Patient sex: F
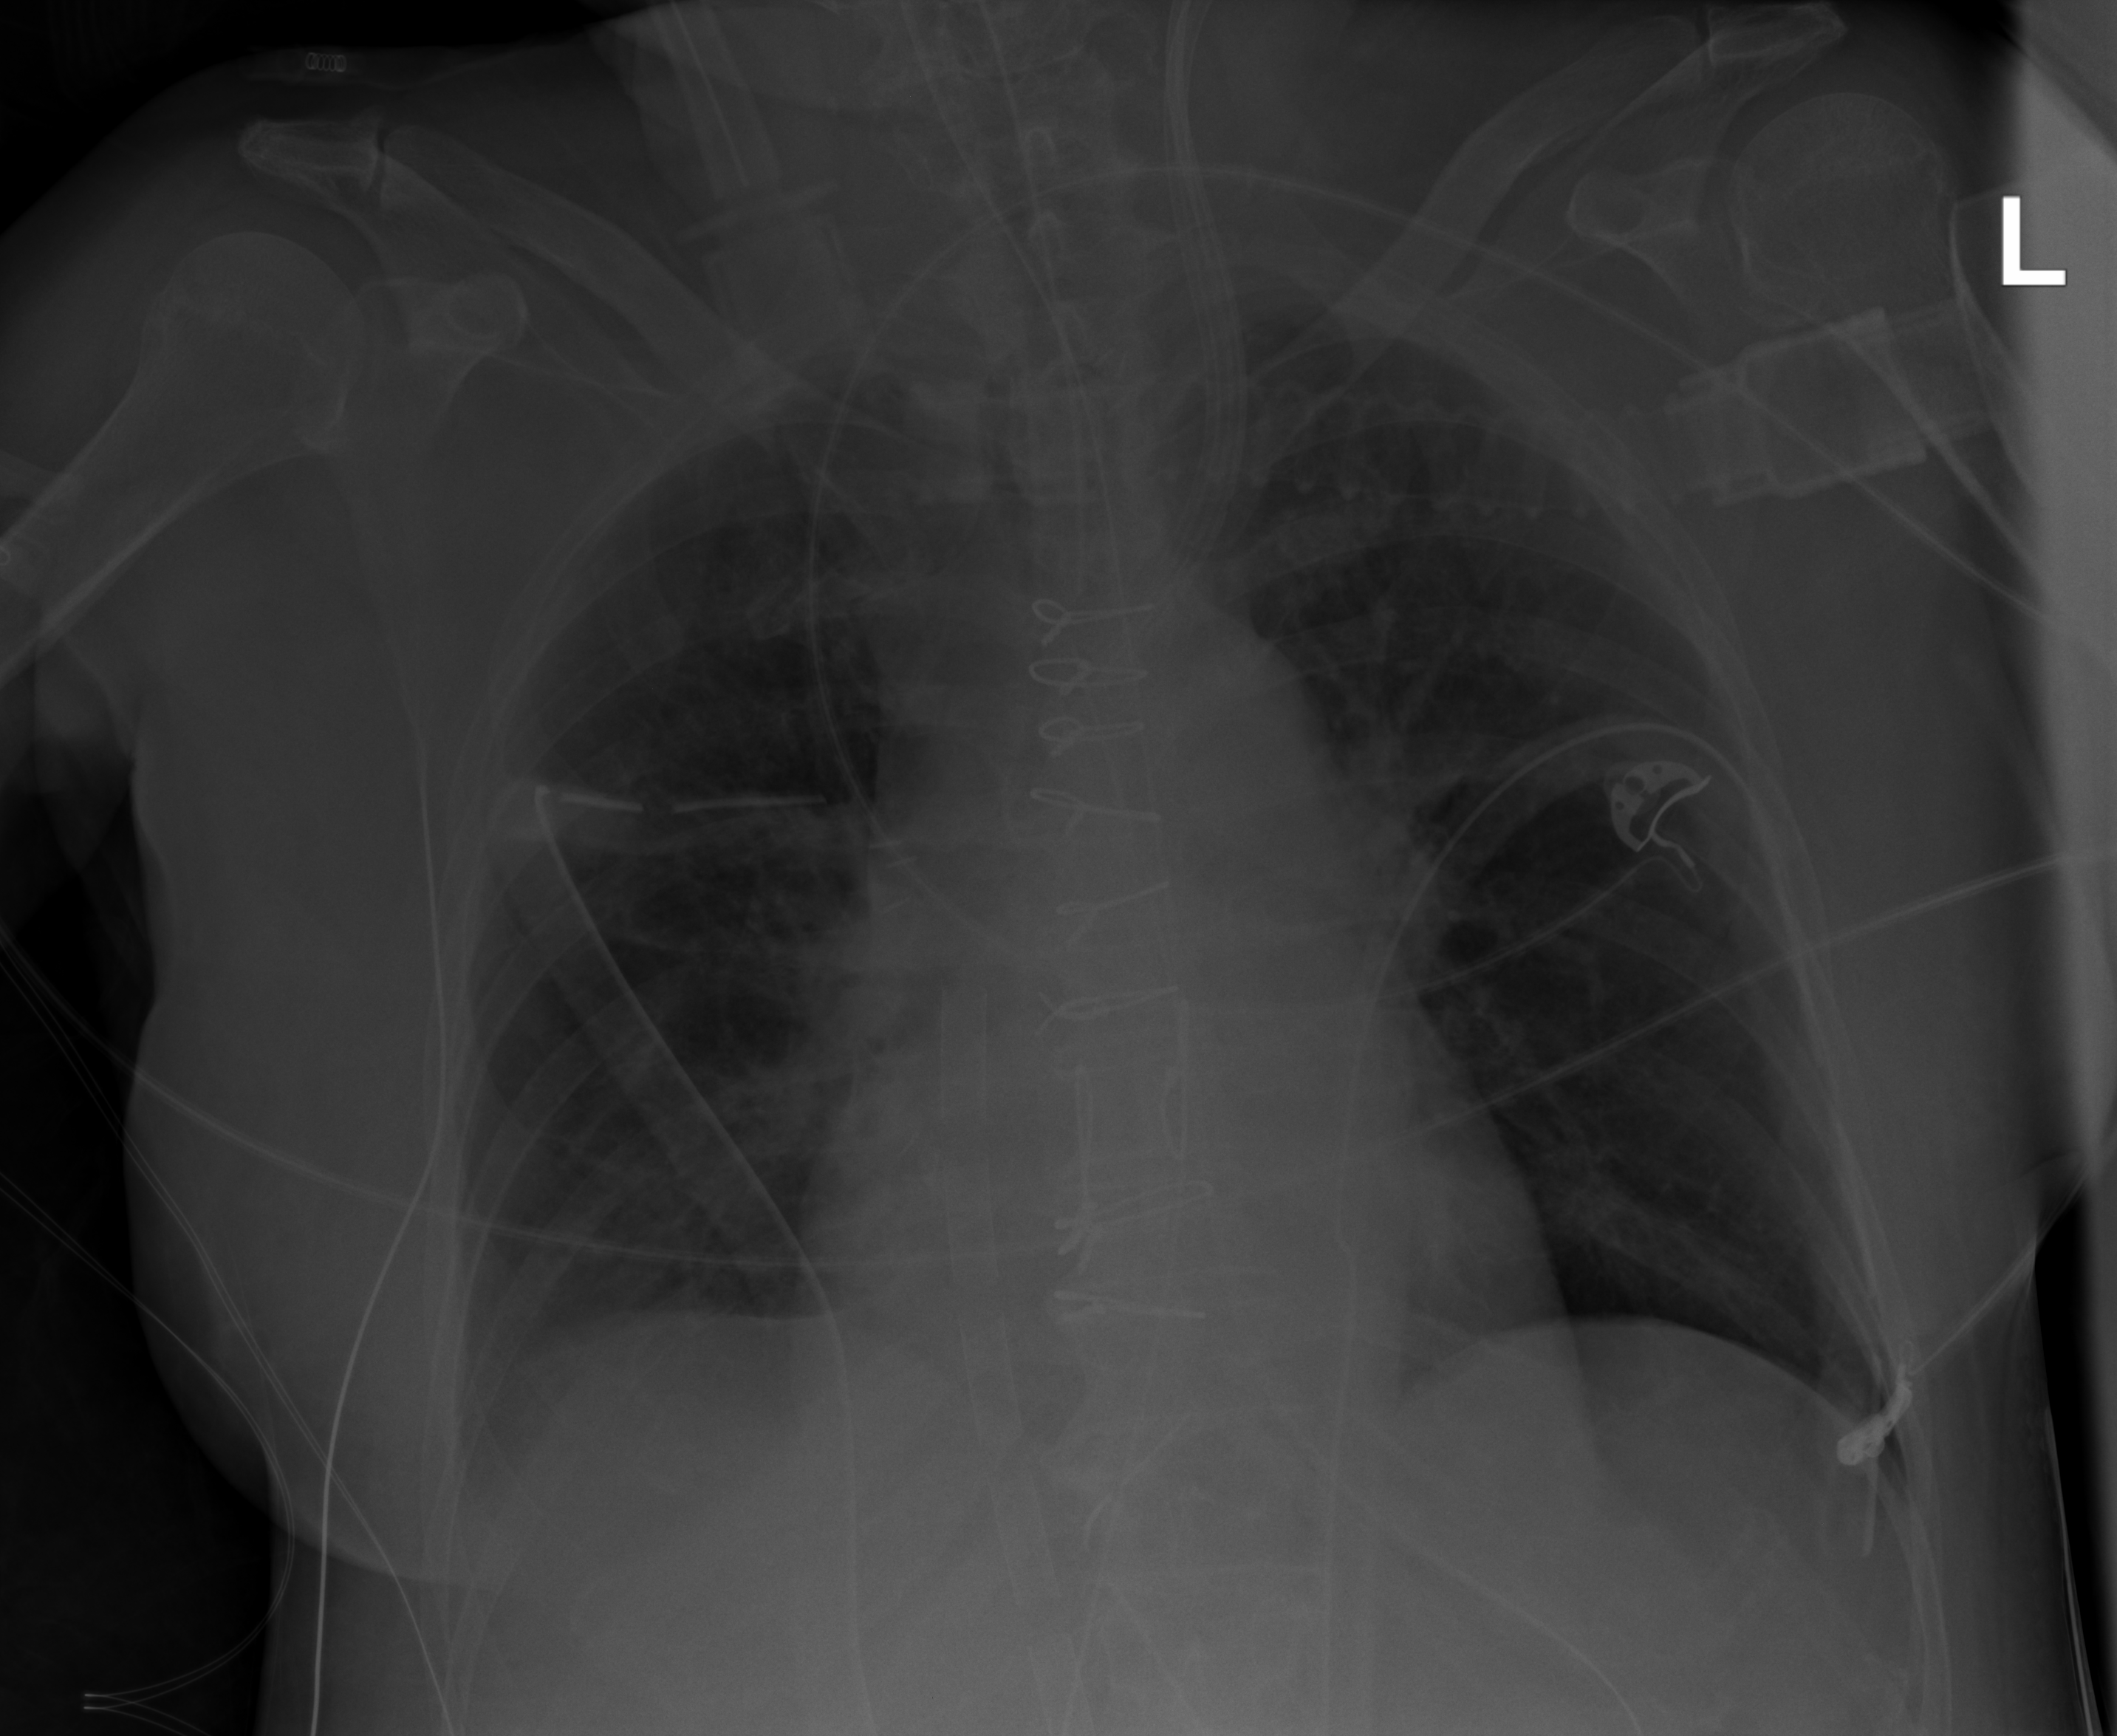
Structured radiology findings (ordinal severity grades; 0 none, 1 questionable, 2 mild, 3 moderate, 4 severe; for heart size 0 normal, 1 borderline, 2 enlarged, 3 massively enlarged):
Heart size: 1
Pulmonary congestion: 0
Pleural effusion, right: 2
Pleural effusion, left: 0
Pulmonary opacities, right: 0
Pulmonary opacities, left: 0
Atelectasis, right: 2
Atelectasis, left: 0